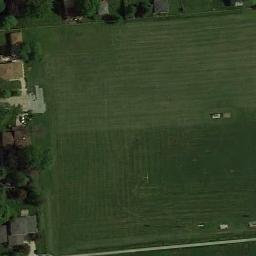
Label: meadow